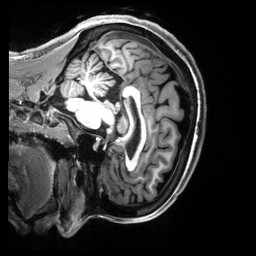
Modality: T1w
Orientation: sagittal
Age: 22
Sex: female
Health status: healthy
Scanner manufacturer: siemens
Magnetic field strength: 3 T
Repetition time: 2.5 s
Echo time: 0.00222 s